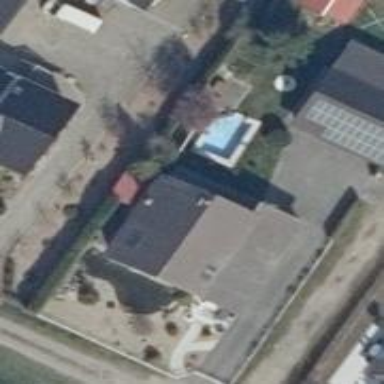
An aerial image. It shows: Swimming pool located in leisure land.